Question: What are the HTMLFILE.GIF and FOLDER.GIF?
I have this classic ASP website which I am bringing into TFS. While looking at the Pending changes, I see those two files in many of the folders.
While doing some read it looks like they have something to do with VSS, since the project was in Visual Source Safe.
Here's a screen cap of search on web:

I think it would be safe to delete those two files(several of them) but wanted to check if that's going to affect anything?
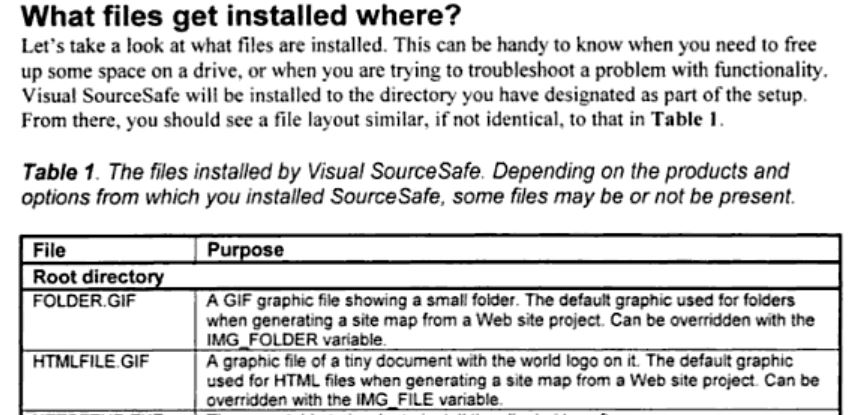
Answer: I went ahead and deleted those files. There were like 160 files of each type.
I had similar Thumbs.db files as well which I manually selected in Pending Changes and Undo.
With these files I found that I can select multiple files in Undo dialog .
Sorted the files by Name
Selected First -> Shift + Select Last
Check one of the selected box and all the selected files got checked.

Realized that doing the above did not remove the reference from my .csproj files. i.e. It left this in the .csproj
'''
<Content Include="somepath1\somedir2\dir3\Thumbs.db" />
<Content Include="somepath1\somedir2\dir3\HTMLFILE.GIF" />
<Content Include="somepath1\somedir2\dir3\FOLDER.GIF" />
'''
So had to open that file and had to do search and replace:
Used this regex <URL>:
'''
<Content Include=".*?Thumbs.db.*?\/>
'''
And then used <URL> remove the empty lines:
'''
^(?([^
])\s)*
?$
?
^(?([^
])\s)*
?$
?
'''
There might be easier ways, but some how I ended up doing this way (seems to be little hard)